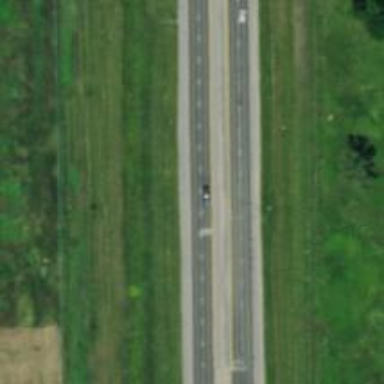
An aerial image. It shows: Primary road with asphalt surface.